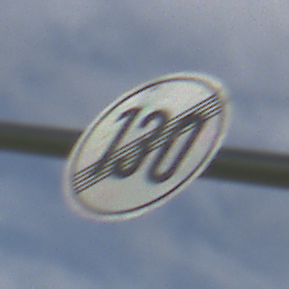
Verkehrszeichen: EndeGeschwindigkeit130
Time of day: MorningAfternoon
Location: Outdoor (Nature)
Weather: PartlyCloudy
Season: NotSpecified
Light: Natural